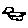
Label: bird